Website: walmart
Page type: payment
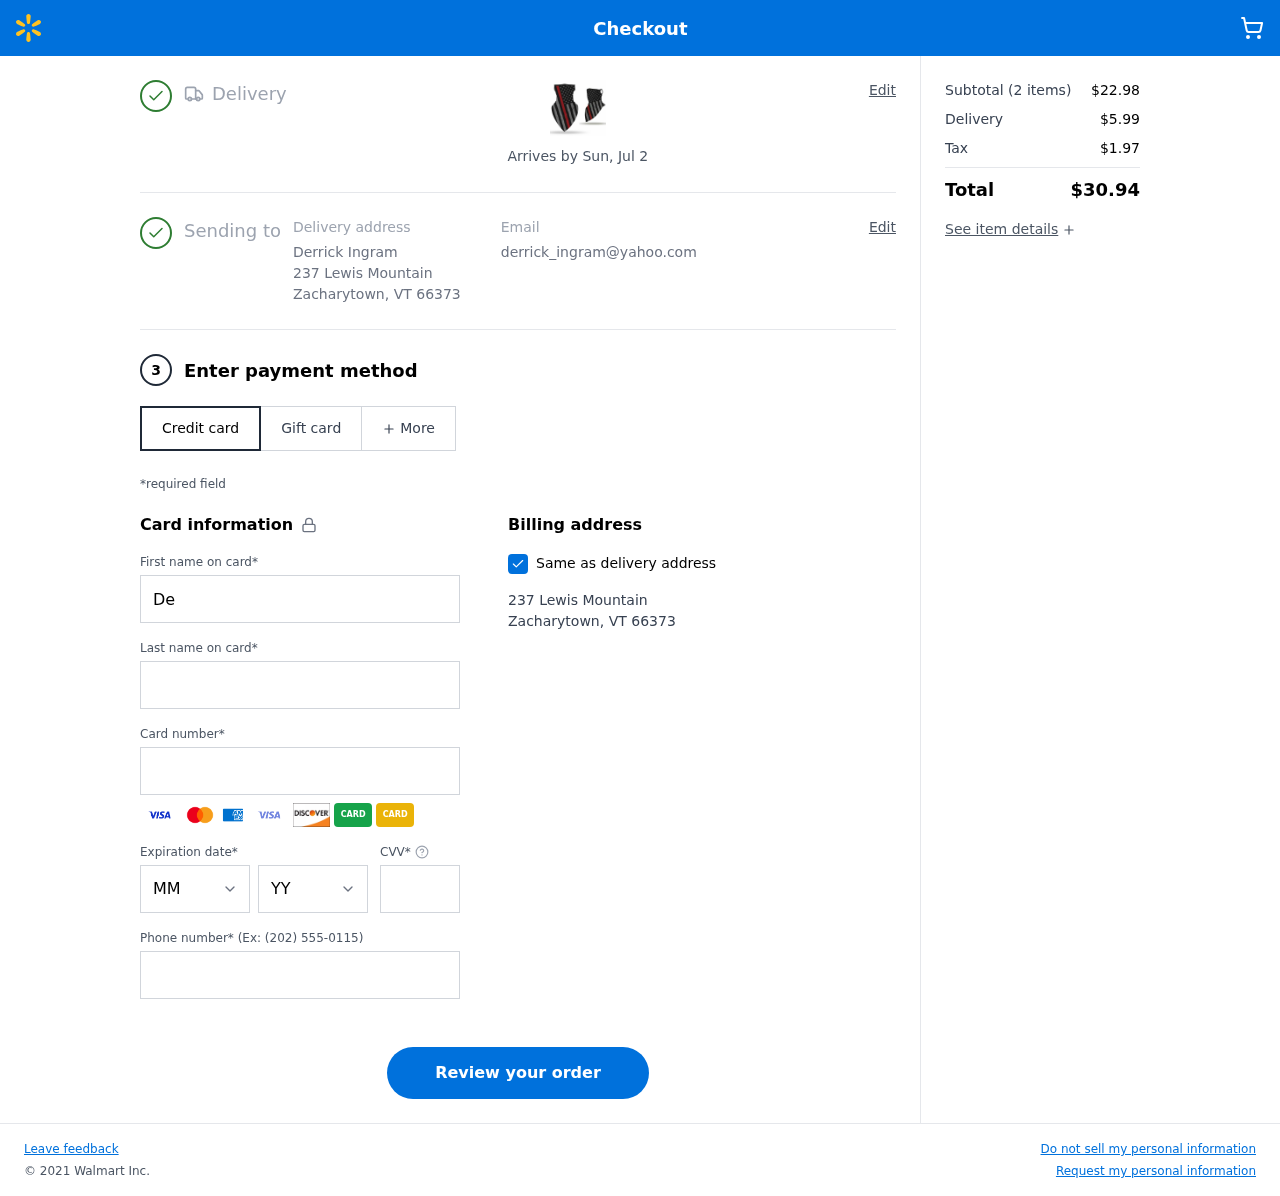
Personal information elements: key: PII_CARD_CVV
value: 102
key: PII_CARD_EXPIRY_MONTH
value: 06
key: PII_CARD_EXPIRY_YEAR
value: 29
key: PII_CARD_NUMBER
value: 4089 4322 4791 7025
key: PII_CITY
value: Zacharytown
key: PII_EMAIL
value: derrick_ingram@yahoo.com
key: PII_FIRSTNAME
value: Derrick
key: PII_FULLNAME
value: Derrick Ingram
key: PII_LASTNAME
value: Ingram
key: PII_PHONE
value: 9952356308
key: PII_POSTCODE
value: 66373
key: PII_STATE_ABBR
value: VT
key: PII_STREET
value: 237 Lewis Mountain
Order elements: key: ORDER_DELIVERY_DATE
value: Arrives by Sun, Jul 2
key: ORDER_NUM_ITEMS
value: (2 items)
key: ORDER_SUBTOTAL
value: $22.98
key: ORDER_SHIPPING_COST
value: $5.99
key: ORDER_TAX
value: $1.97
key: ORDER_TOTAL
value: $30.94